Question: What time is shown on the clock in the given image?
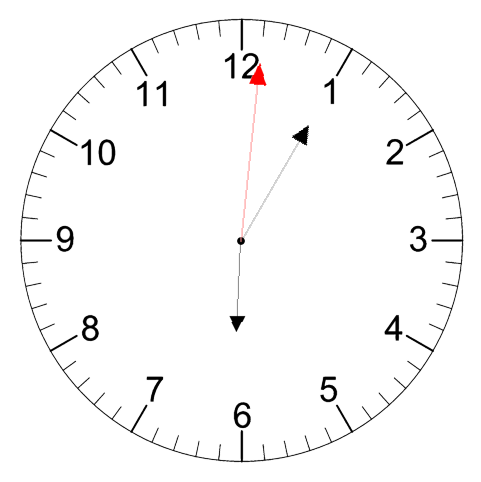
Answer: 06:05:01